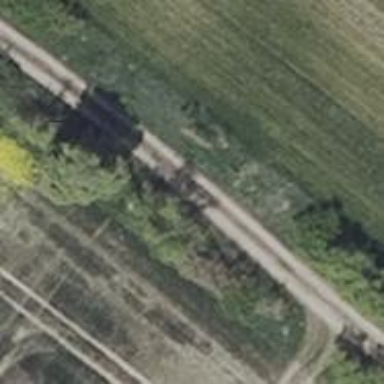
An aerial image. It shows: Gravel track with track type of grade3.